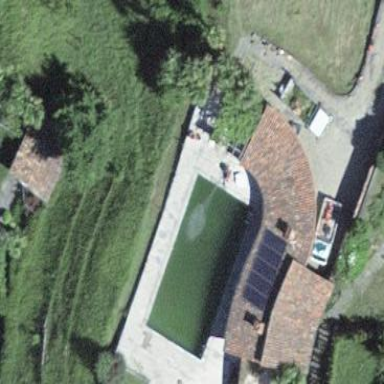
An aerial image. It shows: Outdoor swimming pool in leisure land area.